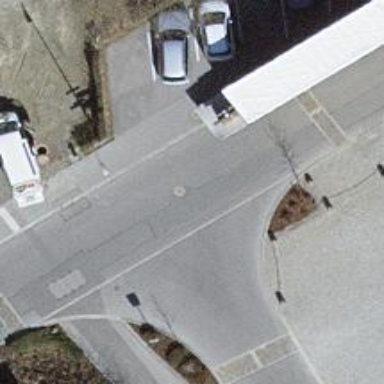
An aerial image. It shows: Bump for traffic calming.